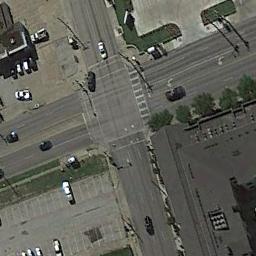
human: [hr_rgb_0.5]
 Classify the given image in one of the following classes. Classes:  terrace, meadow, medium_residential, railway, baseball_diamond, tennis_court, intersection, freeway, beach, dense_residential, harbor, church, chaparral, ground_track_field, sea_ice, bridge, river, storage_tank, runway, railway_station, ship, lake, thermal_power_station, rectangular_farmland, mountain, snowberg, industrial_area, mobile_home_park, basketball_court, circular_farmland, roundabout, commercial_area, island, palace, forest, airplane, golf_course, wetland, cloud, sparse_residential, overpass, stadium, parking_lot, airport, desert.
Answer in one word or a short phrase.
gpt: intersection